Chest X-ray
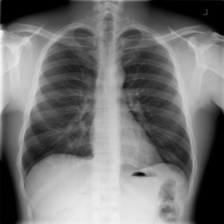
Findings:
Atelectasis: negative
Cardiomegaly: negative
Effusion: negative
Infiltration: positive
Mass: negative
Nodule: negative
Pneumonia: negative
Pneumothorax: negative
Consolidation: negative
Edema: negative
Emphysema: negative
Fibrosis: negative
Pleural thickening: negative
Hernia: negative